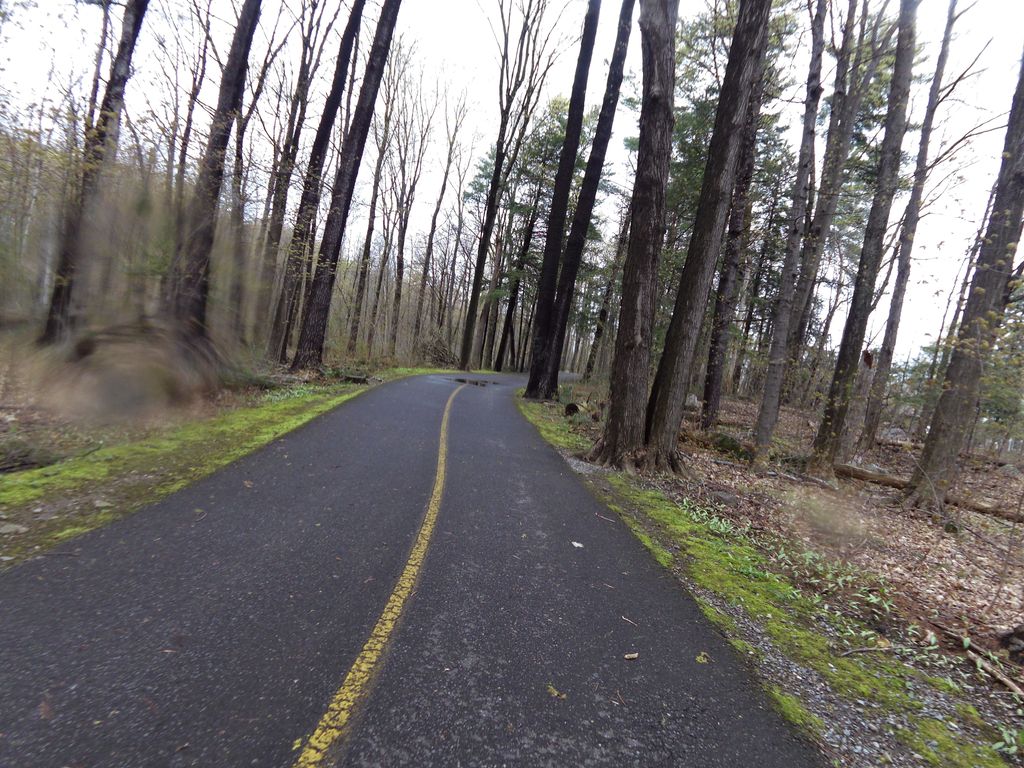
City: ottawa-gatineau